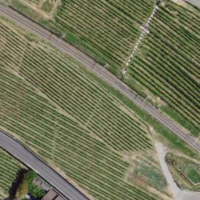
EUNIS habitat code: 24
Species observed at this site:
Grus grus